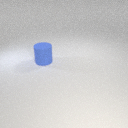
large blue rubber cylinder